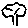
Label: tree